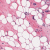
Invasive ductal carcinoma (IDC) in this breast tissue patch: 1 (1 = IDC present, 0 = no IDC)